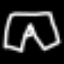
Label: pants